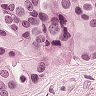
Metastatic tissue present: yes